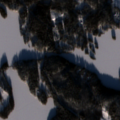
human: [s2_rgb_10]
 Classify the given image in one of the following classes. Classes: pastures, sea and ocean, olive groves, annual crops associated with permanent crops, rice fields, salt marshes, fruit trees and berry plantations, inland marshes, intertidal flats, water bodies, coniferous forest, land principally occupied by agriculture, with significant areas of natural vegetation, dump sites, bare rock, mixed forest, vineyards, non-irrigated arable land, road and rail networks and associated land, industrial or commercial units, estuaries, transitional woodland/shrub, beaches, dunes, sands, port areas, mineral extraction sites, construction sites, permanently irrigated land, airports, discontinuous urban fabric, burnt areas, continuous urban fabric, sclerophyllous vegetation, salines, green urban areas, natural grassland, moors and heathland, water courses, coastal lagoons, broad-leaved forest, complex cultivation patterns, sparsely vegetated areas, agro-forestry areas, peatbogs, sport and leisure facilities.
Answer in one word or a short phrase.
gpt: coniferous forest, mixed forest, water bodies